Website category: auto
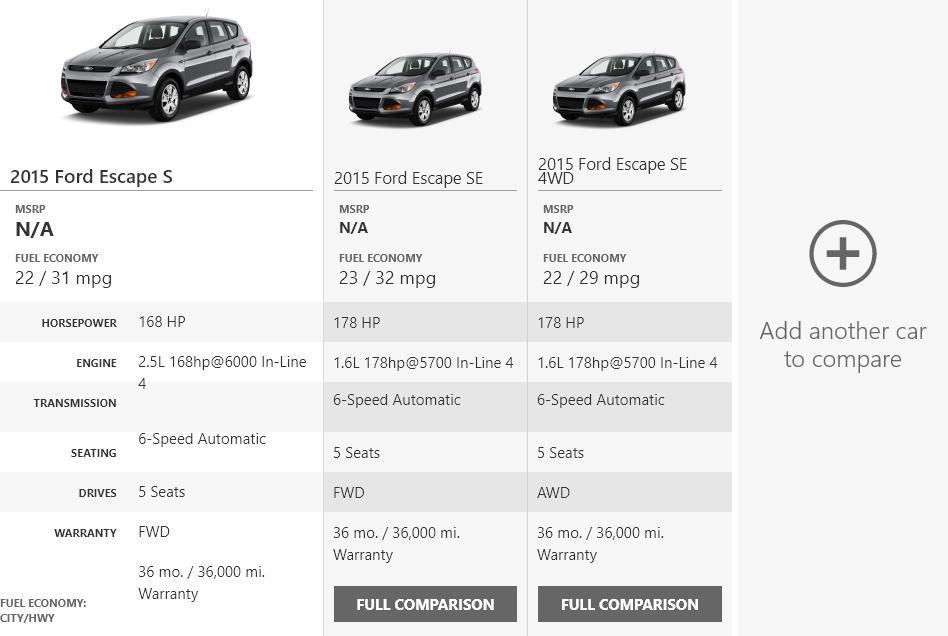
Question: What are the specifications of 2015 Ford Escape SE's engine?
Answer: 1.6L 178hp@5700 In-Line 4

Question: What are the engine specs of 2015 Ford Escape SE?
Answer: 1.6L 178hp@5700 In-Line 4

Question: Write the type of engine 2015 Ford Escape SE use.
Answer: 1.6L 178hp@5700 In-Line 4

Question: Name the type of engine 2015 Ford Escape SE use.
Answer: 1.6L 178hp@5700 In-Line 4

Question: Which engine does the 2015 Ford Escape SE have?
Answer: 1.6L 178hp@5700 In-Line 4

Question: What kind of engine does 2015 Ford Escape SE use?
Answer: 1.6L 178hp@5700 In-Line 4

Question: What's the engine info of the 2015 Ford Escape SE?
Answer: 1.6L 178hp@5700 In-Line 4

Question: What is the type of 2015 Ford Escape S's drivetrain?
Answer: FWD

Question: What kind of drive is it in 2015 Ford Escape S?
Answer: FWD

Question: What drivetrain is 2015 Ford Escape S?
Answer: FWD

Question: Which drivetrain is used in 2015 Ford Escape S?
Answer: FWD

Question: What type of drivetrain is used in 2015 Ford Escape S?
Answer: FWD

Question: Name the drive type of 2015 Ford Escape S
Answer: FWD

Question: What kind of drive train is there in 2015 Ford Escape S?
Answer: FWD

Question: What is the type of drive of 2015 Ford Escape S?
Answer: FWD

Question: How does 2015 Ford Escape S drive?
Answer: FWD

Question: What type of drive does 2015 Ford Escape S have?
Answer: FWD

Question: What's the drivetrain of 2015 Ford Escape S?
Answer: FWD

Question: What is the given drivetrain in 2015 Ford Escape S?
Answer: FWD

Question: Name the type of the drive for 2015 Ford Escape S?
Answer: FWD

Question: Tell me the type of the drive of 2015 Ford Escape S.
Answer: FWD

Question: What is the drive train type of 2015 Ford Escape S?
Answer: FWD

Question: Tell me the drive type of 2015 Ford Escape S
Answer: FWD

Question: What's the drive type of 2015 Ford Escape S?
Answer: FWD

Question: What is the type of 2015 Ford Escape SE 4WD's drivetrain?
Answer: AWD

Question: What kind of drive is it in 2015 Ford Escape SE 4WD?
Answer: AWD

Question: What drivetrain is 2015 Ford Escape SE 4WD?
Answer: AWD

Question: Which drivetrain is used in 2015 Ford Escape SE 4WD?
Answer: AWD

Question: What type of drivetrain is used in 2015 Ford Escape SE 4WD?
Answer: AWD

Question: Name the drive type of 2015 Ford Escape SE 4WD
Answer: AWD

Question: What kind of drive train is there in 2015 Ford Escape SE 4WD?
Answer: AWD

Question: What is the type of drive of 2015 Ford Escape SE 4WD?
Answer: AWD

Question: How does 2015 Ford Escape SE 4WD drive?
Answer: AWD

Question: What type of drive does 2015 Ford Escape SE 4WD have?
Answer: AWD

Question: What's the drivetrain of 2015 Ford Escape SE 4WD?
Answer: AWD

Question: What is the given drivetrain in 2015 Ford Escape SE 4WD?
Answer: AWD

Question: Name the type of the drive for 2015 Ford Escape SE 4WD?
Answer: AWD

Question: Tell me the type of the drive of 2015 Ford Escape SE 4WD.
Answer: AWD

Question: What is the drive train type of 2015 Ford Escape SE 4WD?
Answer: AWD

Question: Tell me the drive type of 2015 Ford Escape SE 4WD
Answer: AWD

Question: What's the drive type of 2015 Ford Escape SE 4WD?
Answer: AWD

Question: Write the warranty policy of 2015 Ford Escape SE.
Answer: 36 mo. / 36,000 mi. Warranty

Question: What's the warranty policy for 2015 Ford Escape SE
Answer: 36 mo. / 36,000 mi. Warranty

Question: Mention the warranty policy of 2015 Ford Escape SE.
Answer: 36 mo. / 36,000 mi. Warranty

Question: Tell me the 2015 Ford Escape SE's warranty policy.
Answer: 36 mo. / 36,000 mi. Warranty